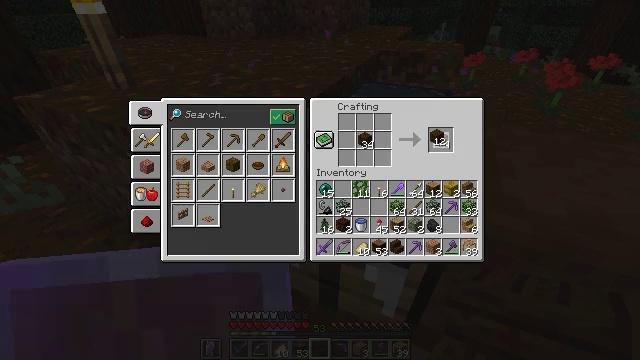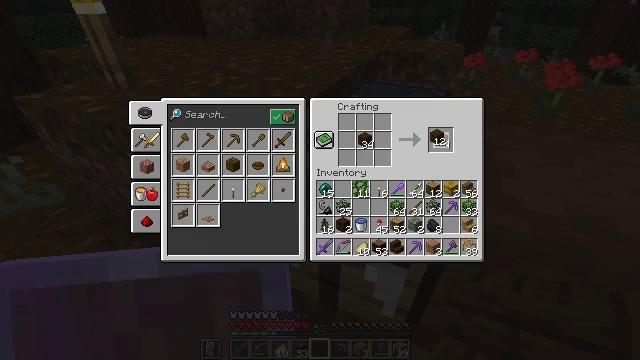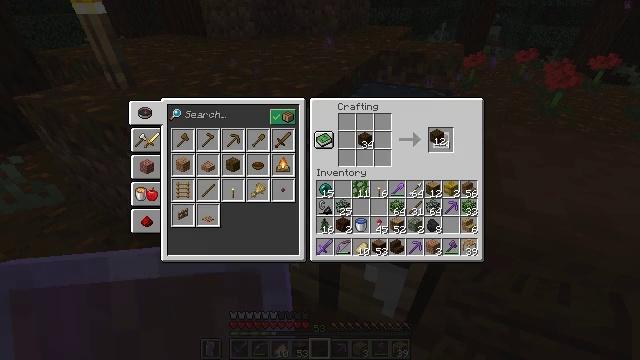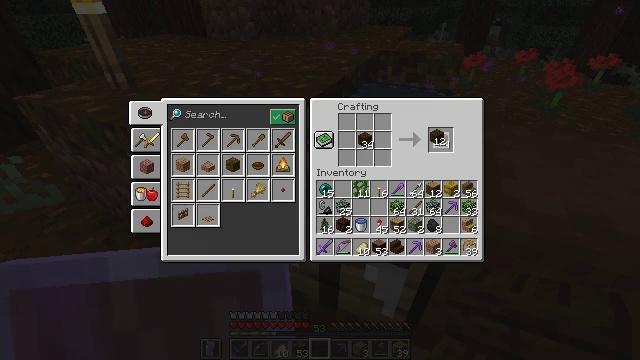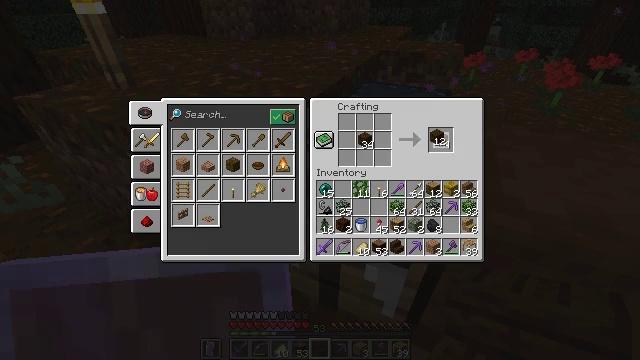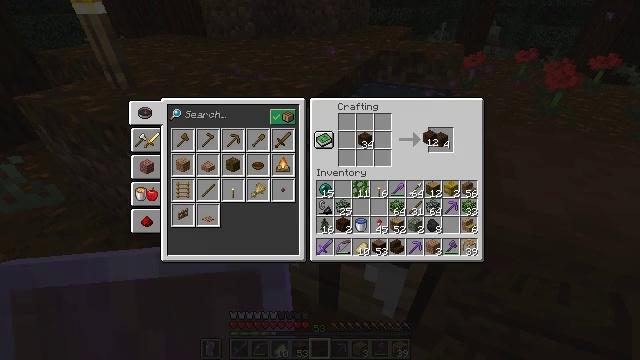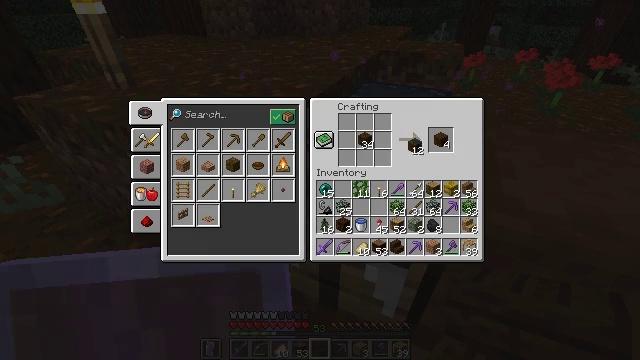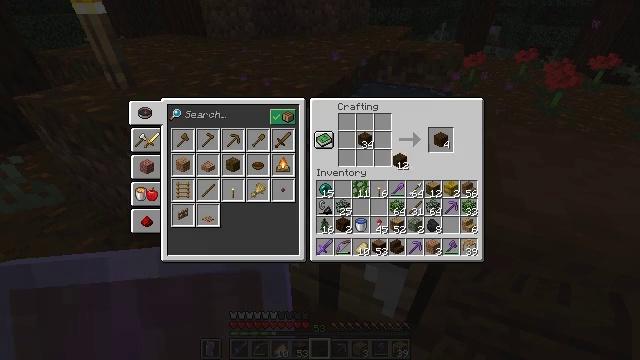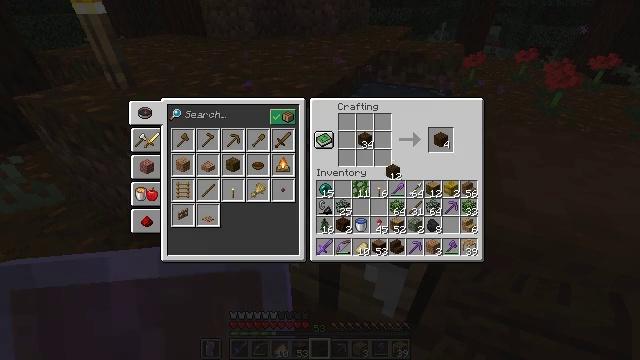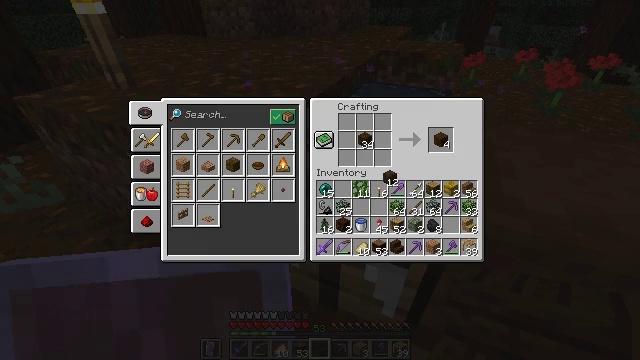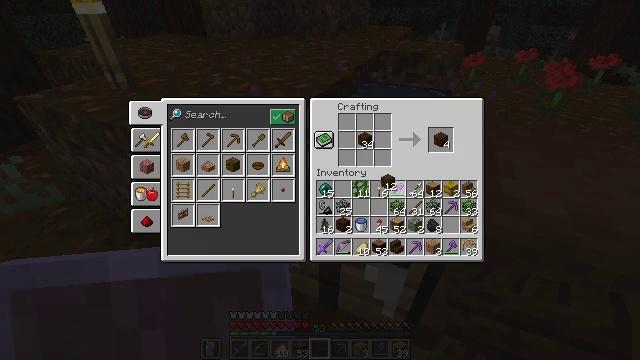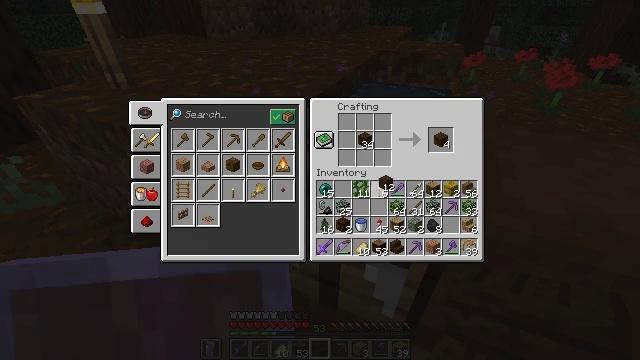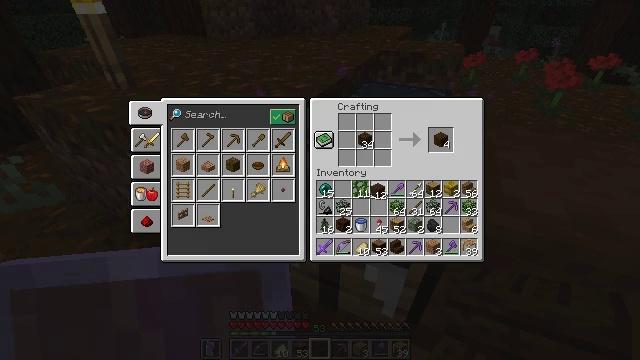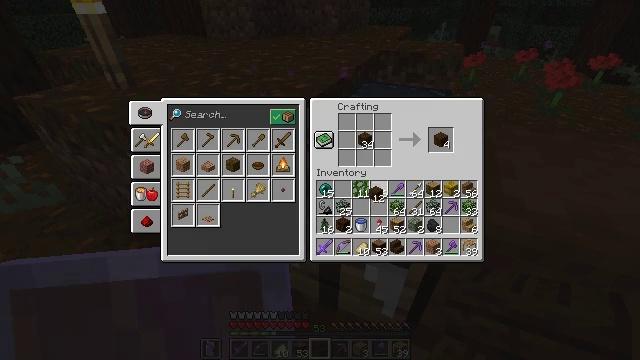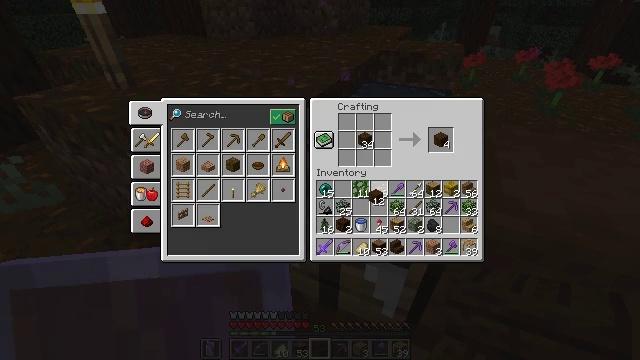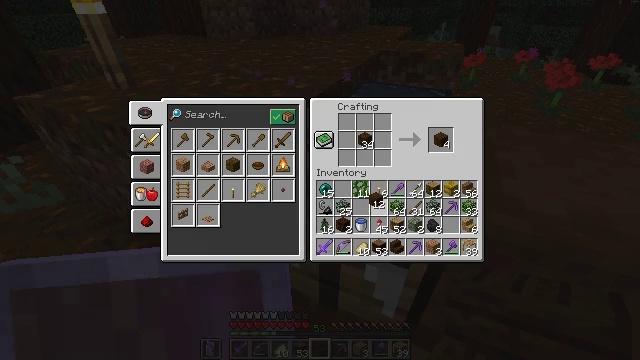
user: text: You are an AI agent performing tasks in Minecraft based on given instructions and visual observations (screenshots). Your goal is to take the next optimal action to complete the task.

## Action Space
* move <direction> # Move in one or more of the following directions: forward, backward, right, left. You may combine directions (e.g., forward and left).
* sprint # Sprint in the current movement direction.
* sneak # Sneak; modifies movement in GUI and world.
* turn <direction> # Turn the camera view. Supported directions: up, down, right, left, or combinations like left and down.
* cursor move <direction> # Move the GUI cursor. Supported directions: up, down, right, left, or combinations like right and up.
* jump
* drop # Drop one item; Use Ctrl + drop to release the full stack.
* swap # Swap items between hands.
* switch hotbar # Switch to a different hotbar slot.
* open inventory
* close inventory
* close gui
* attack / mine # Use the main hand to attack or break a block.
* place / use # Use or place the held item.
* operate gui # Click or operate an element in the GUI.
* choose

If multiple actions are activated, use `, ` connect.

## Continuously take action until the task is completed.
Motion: motion action
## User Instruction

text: Get dark oak stairs by crafting with dark oak planks.
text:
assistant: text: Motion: no_op
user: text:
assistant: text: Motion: no_op
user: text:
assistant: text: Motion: no_op
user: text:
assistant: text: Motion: no_op
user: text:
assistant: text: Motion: turn left
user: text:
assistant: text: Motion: turn left and down
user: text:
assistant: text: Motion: turn left and down
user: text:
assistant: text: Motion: turn left and down
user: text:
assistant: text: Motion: no_op
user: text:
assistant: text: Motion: no_op
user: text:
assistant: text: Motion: no_op
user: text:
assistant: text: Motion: turn left and down
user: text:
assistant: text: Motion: no_op
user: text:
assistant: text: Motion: no_op
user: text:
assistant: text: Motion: no_op
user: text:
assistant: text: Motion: no_op
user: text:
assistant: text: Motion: no_op
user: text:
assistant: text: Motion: no_op
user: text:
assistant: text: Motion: no_op
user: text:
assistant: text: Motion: no_op
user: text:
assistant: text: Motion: attack / mine
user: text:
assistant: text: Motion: attack / mine
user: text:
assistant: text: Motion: no_op
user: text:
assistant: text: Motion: no_op
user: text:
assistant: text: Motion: no_op
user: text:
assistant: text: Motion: no_op
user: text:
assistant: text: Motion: no_op
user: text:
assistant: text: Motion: no_op
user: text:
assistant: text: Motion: no_op
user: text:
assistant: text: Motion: no_op